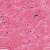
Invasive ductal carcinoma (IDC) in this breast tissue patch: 0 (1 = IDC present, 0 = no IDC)